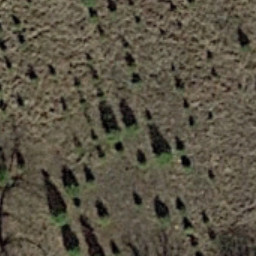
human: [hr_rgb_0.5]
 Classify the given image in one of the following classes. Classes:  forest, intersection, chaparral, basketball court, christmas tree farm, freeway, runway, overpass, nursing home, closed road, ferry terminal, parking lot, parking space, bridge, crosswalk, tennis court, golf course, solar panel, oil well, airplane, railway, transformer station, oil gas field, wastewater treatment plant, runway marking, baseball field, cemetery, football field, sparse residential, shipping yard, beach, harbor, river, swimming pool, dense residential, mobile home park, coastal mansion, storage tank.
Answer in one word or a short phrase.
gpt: christmas tree farm